Question: I have a POST request that passes data to my database when the form is submitted.
Photo of what I mean:

'''
<script type="text/javascript">
$(document).ready(function(){
var postForm = $(".form-post")
//POSTING DATA INTO DATABASE
postForm.submit(function(event){
event.preventDefault();
var thisForm =$(this)
var actionEndPoint = thisForm.attr("action");
var httpMethod = thisForm.attr("method");
var formData = thisForm.serialize();
$.ajax({
url: actionEndPoint,
method: httpMethod,
data: formData,
success:function(data){
console.log(data)
$(".form-post")[0].reset();
//I WANT TO PASS THE NEWLY ADDED DATA TO DISPLAY WITHOUT REFRESH
$.ajax({
type: 'GET',
url: '{% url "postInfo" %}',
dataType : 'json',
success: function(cdata){
$.each(cdata, function(id,posts){
$('#cb').append('<li>' +posts['fields'].title+ ' ' +posts['fields'].body+ '</li>');
});
}
});
},
error:function(errData){
}
})
})
})
</script>
'''
As it is now it shows multiple of the same posts every time I add a post.
This is my views
'''
def postInfo(request): # GET REQUEST
if request.method == 'GET' and request.is_ajax():
mytitle = Post.objects.all().order_by('-date_posted')
response = serializers.serialize("json", mytitle)
return HttpResponse(response, content_type='application/json')
def posting(request): # POST REQUEST
if request.method == 'POST' and request.is_ajax():
title = request.POST.get('postTitle')
content = request.POST.get('postContent')
post = Post()
post.title = title
post.body = content
post.author = request.user
post.save()
return HttpResponse('')
'''
'''
class Post(models.Model):
title = models.CharField(max_length=50)
body = models.TextField()
date_posted = models.DateTimeField(default=timezone.now)
author = models.ForeignKey(User, on_delete=models.CASCADE)
def __str__(self):
return self.title
'''
How can I make it so it just shows the post that I have added + what's in the database without showing multiple of the same posts? Thanks for any help.
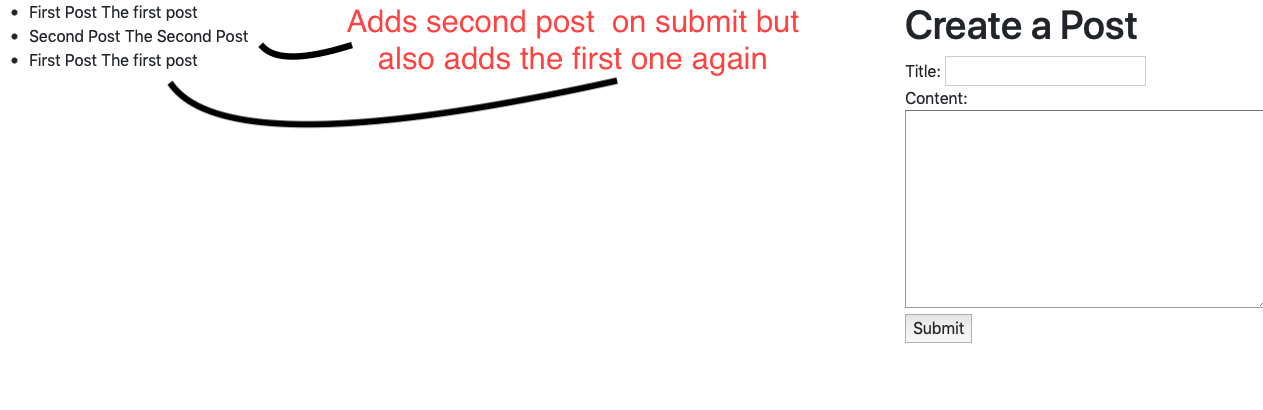
Answer: You are getting multiples because you are asking for every post in the database to be sent upon the success of the POST request.
Assuming 'cdata' is an array, you could do something like
'''
let innerHtml;
cdata.forEach(function(obj) {
innerHtml.append('<li>${data['fields'].title} ${data['fields'].body}</li>');
});
$('#cb').html(innerHtml);
'''
'$('#cb').html(...)' will replace the HTML content of the element rather than add to it so you will not get any duplicate entries. Also using a <URL> in the 'append' method can make things a little cleaner.
Or you could simply send only the post you have just created in your 'posting' view in it's 'HttpResponse'. This will also be faster as you reduce the number of requests made when the form is submitted.
'''
# Other endpoints
...
def posting(request): # POST REQUEST
if request.method == 'POST' and request.is_ajax():
title = request.POST.get('postTitle')
content = request.POST.get('postContent')
post = Post()
post.title = title
post.body = content
post.author = request.user
post.save()
# Send new post as response
response = serializers.serialize('json', post)
return HttpResponse(response, content_type='application/json')
'''
'''
<script type="text/javascript">
$(document).ready(function(){
var postForm = $(".form-post");
// POSTING DATA INTO DATABASE
postForm.submit(function(event){
event.preventDefault();
var thisForm = $(this);
var actionEndPoint = thisForm.attr("action");
var httpMethod = thisForm.attr("method");
var formData = thisForm.serialize();
$.ajax({
url: actionEndPoint,
method: httpMethod,
data: formData,
success: function(data) {
console.log(data);
$(".form-post")[0].reset();
// Add the new post to $('#cb')
$('#cb')
.append('<li>${data['fields'].title} ${data['fields'].body}</li>');
},
error: function(errData){
// Do something
}
})
})
})
</script>
'''